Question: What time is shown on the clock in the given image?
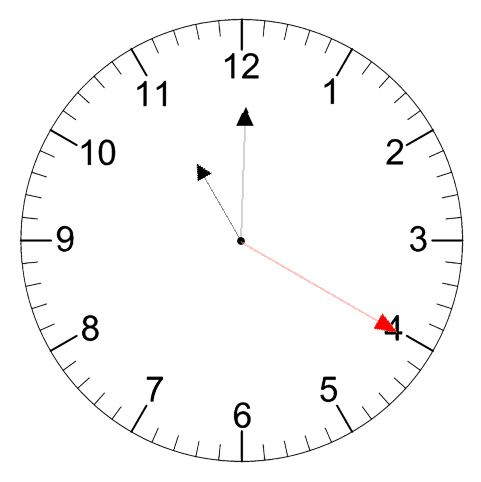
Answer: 11:00:20